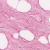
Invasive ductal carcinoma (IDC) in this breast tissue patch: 0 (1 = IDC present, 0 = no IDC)